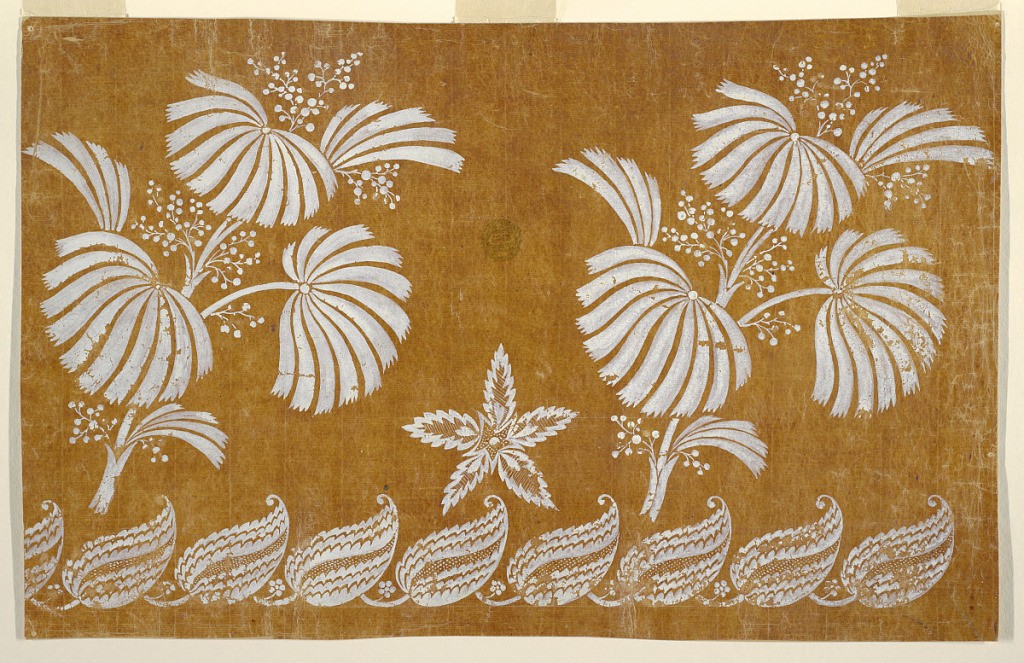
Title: Design for an Embroidered or Woven Horizontal Border of the "Fabrique de St. Ruf"
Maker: Fabrique de Saint Ruf, Lyon, France
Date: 1805–1815
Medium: Brush and white gouache on glazed tracing paper
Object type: Drawing
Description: Two boughs with fan leaves and seeds are separated from each other by a lacy leaf rosette and are obliquely shown over a crest border formed by boughs with a small sized blossom and a big leaf cone each.